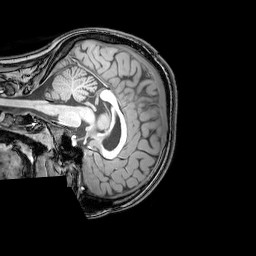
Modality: T1w
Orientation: sagittal
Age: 20
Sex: female
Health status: healthy
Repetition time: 0.081 s
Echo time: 0.037 s